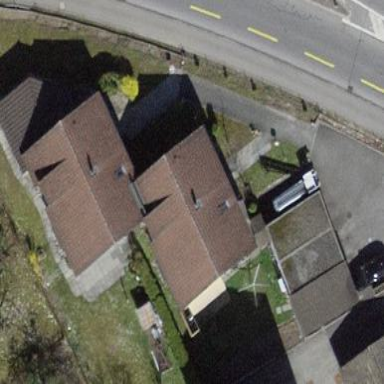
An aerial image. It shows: Semidetached house.